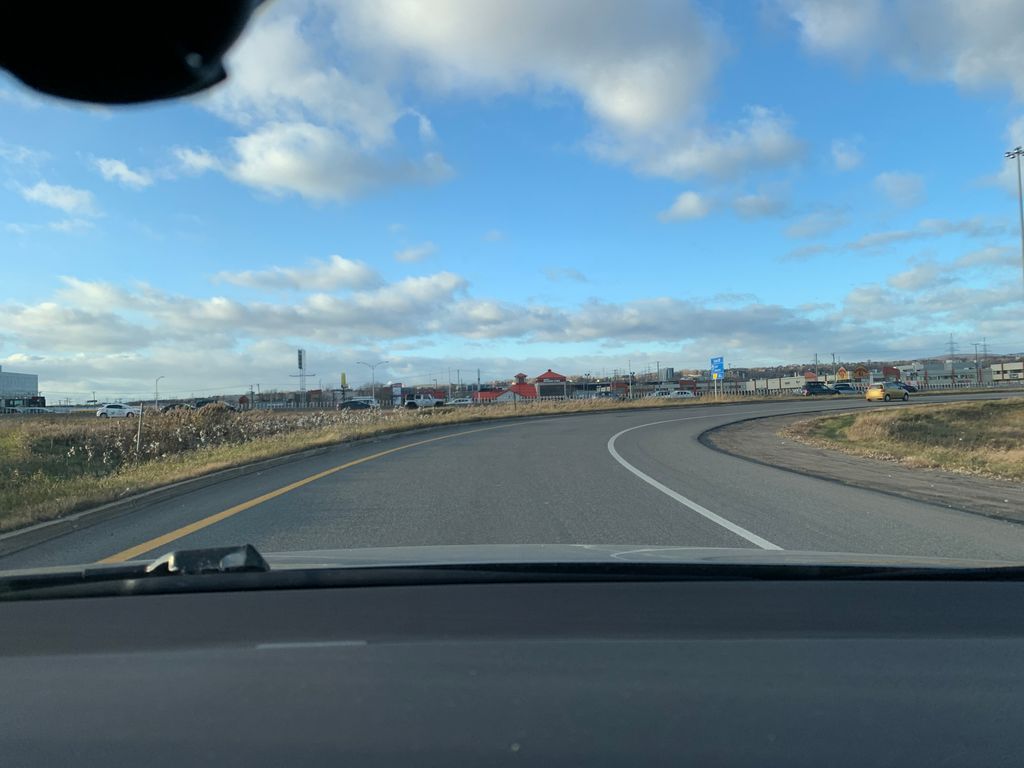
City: quebec_city